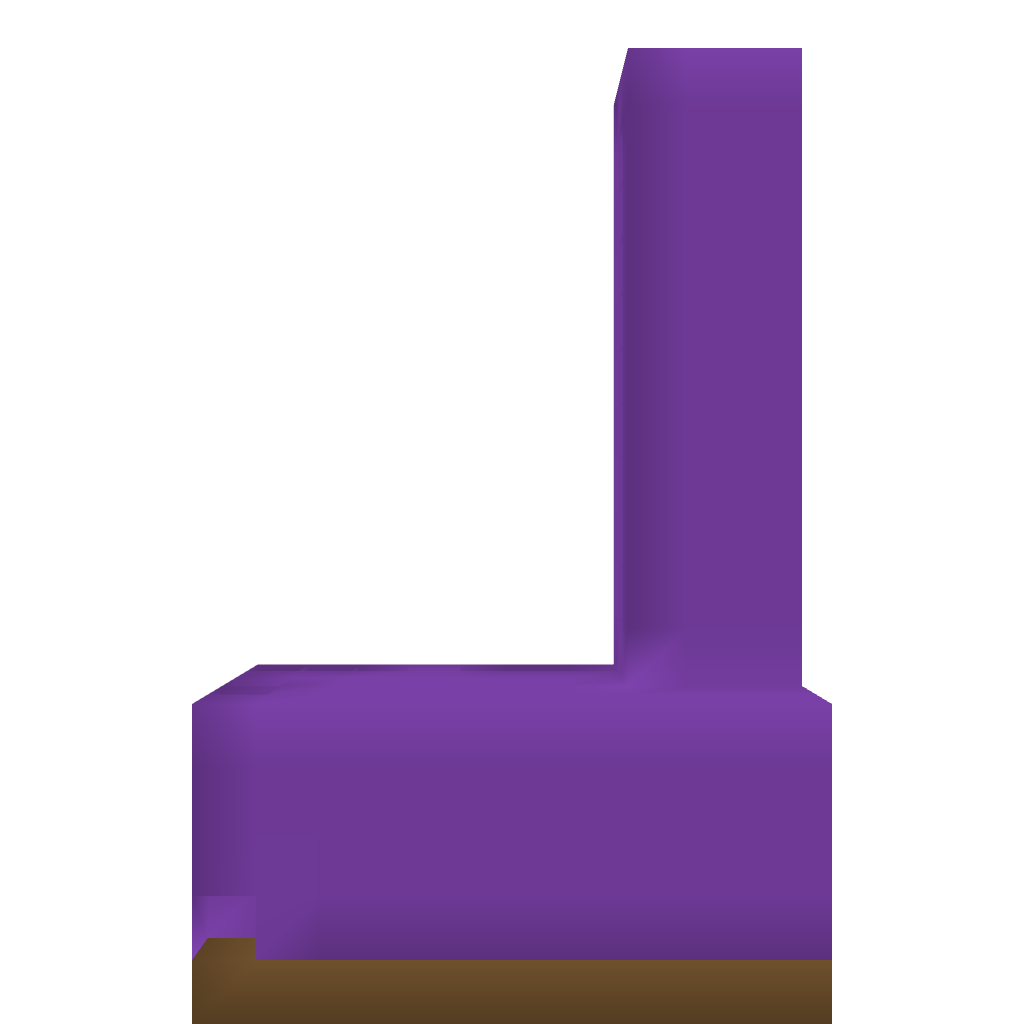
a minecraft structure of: Compact redstone cannon (Obsidian) bad low quality